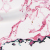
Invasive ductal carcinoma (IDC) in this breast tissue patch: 0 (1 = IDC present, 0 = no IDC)